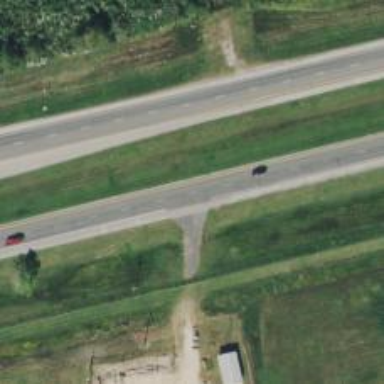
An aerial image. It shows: This image shows trunk highway that functions as expressway.